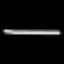
Label: line